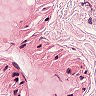
Metastatic tissue present: no